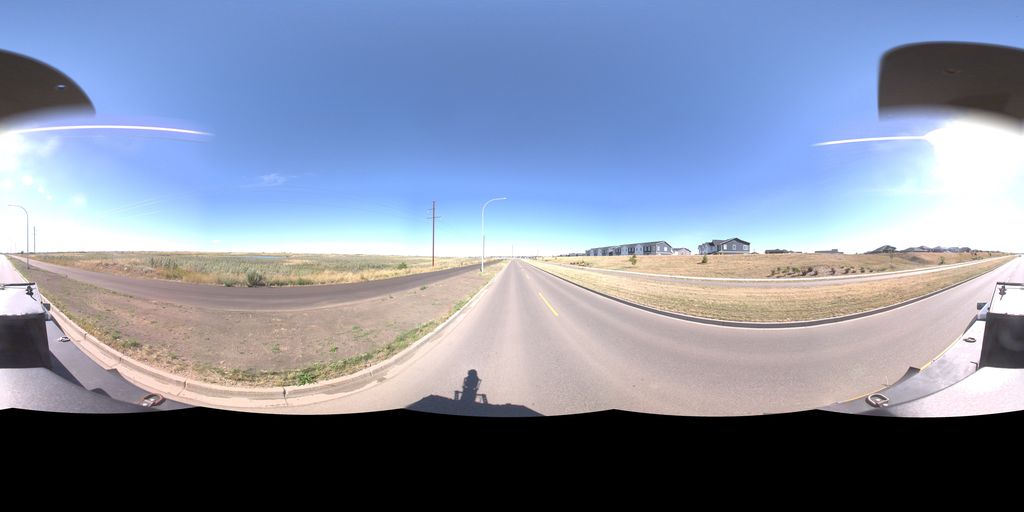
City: saskatoon